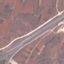
Land use / land cover: Highway